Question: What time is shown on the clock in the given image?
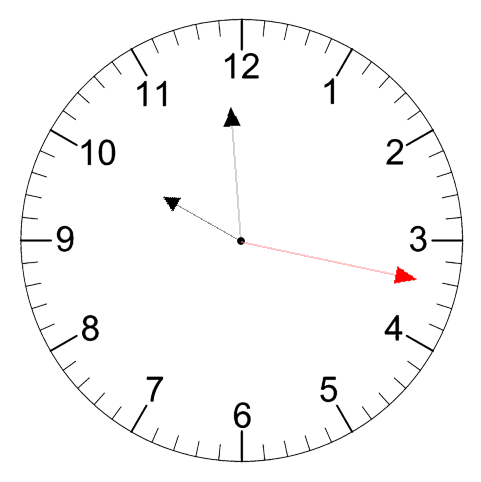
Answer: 09:59:17